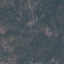
Land use / land cover class: HerbaceousVegetation